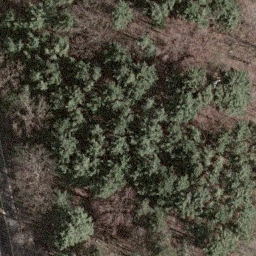
Label: forest